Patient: sex F, age 56
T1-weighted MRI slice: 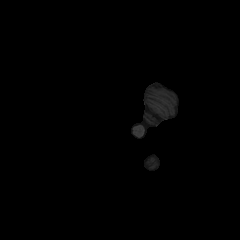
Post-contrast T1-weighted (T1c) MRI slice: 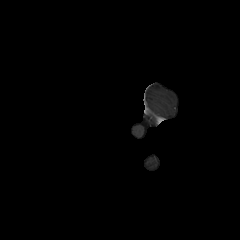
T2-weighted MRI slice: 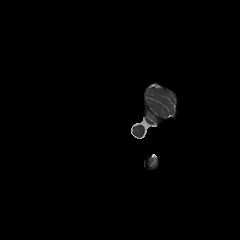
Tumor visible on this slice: no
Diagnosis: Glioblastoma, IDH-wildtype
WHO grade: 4